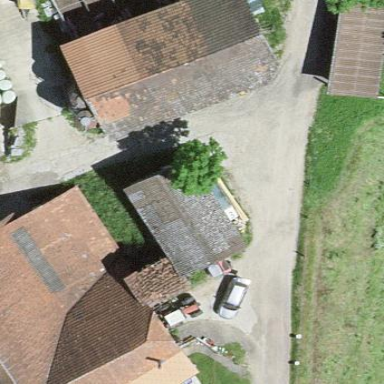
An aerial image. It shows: Shed building.